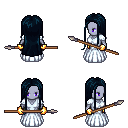
a pixel art fantasy rpg character, female body template, dark elf, purple skin, underdress, teal pants, raven extra-long hairstyle, gold gloves, black slippers, spear, four views (front, back, left, right), 2x2 character sprite sheet, small pixel art, hard edges, no anti-aliasing